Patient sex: F
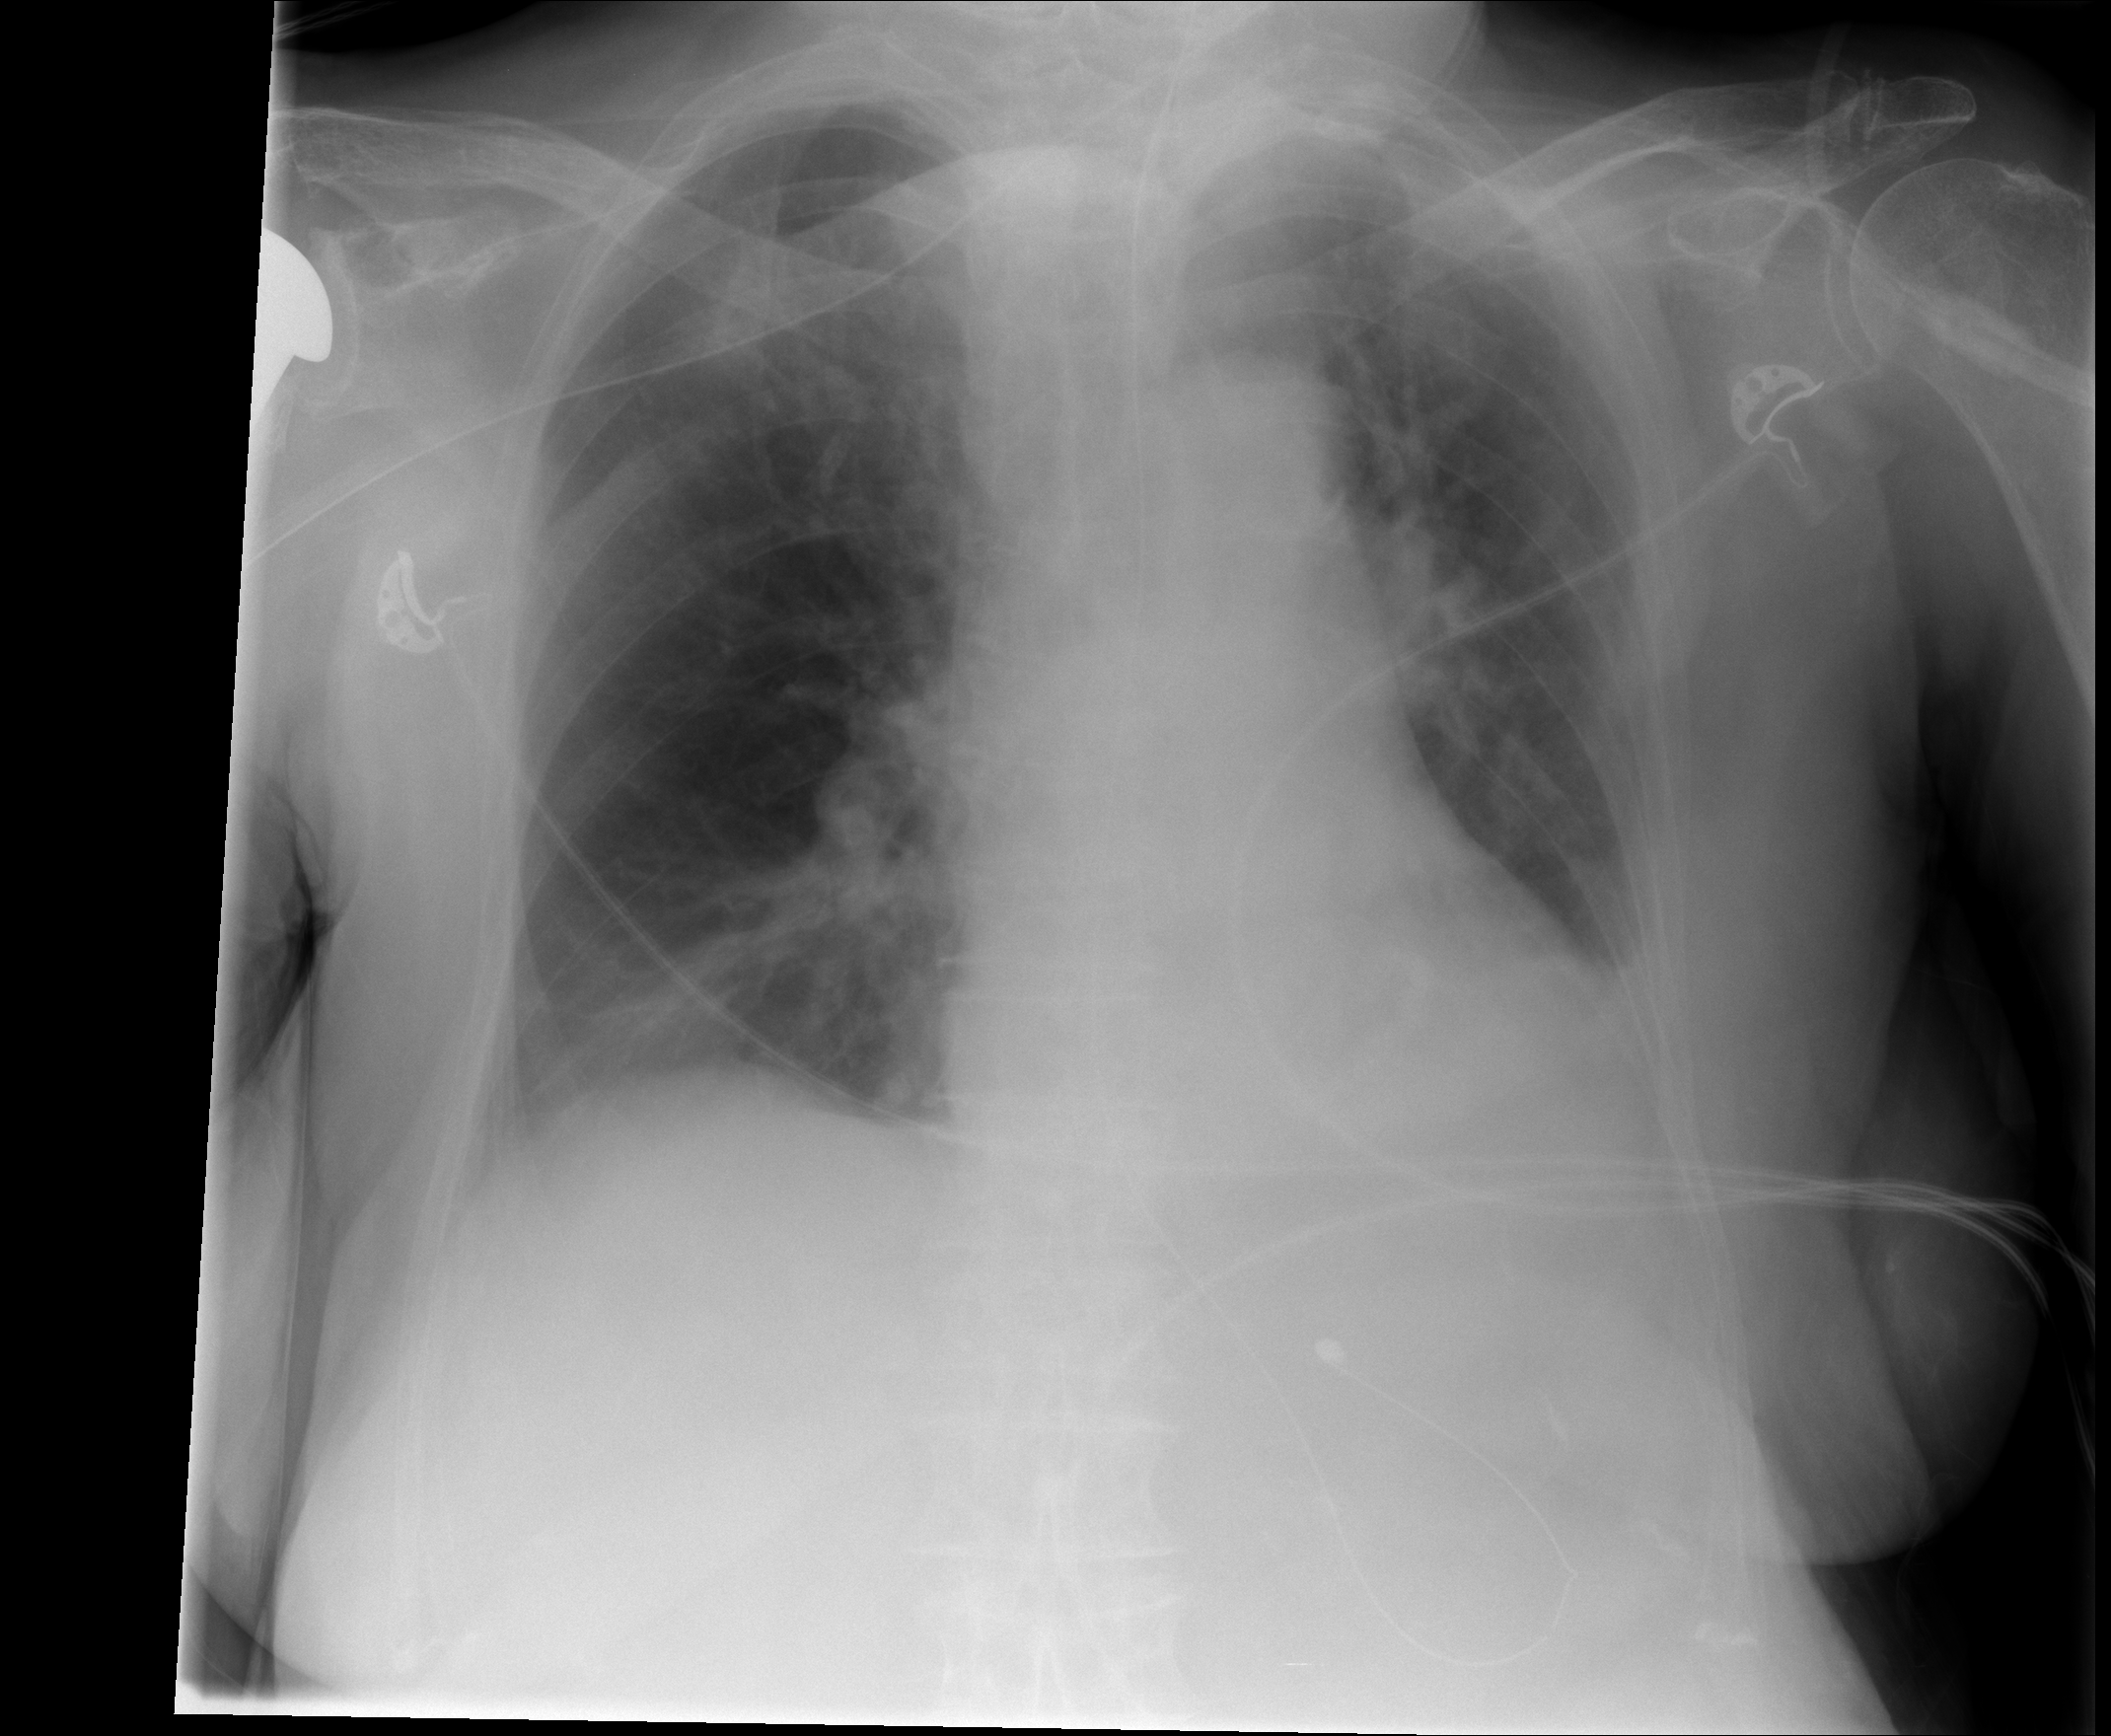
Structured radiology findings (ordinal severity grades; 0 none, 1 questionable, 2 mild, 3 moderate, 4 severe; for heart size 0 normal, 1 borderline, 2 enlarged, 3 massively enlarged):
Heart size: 0
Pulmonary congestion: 1
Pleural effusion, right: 1
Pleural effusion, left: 2
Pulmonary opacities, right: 0
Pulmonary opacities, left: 0
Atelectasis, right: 2
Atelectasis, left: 2